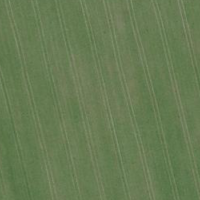
EUNIS habitat code: 52
Species observed at this site:
Columba palumbus